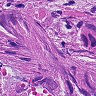
Metastatic tissue present: yes